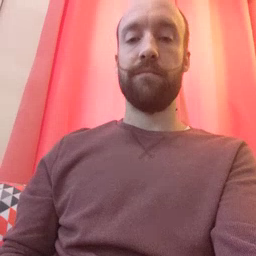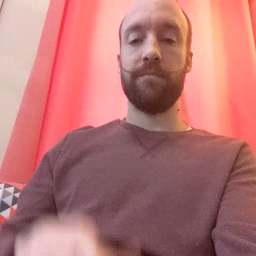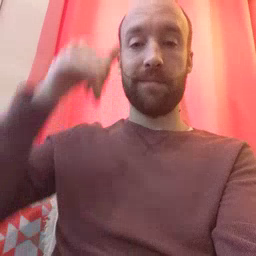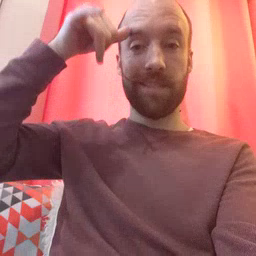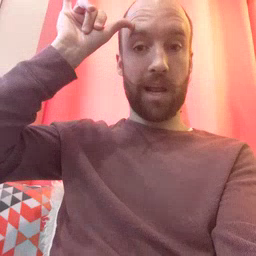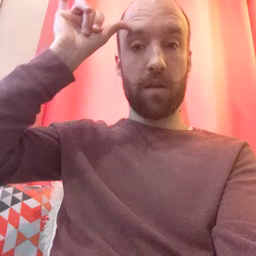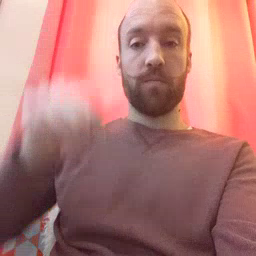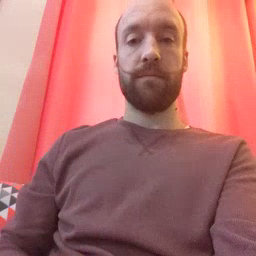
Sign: cow